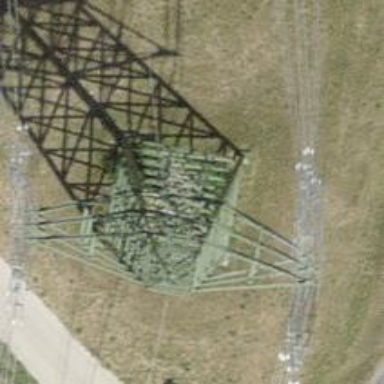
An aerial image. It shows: Power line with three cables connected to substation.